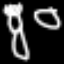
Label: fork